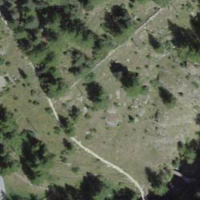
EUNIS habitat code: 31
Species observed at this site:
Parus major
Periparus ater